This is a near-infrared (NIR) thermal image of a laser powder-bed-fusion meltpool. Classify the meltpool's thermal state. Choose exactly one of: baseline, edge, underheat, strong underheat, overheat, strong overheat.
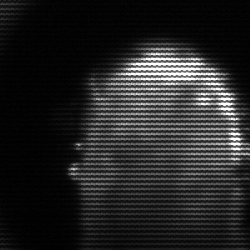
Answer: baseline